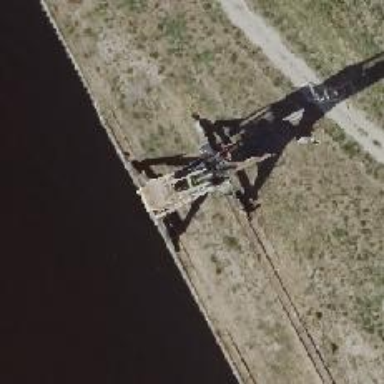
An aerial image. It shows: Crane is in the view.